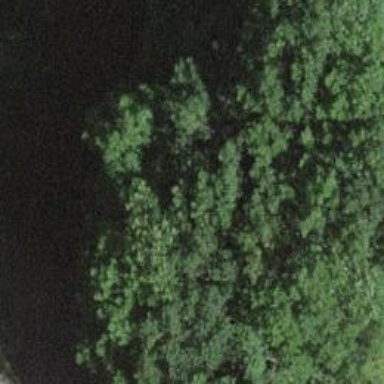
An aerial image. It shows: Deciduous tree with leafless leaves.